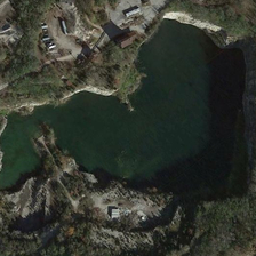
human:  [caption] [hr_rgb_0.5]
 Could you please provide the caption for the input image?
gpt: Some trees and lawns are planted around the lake or house.

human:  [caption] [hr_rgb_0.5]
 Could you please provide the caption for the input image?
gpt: Trees and lawns, lakes and frames of houses

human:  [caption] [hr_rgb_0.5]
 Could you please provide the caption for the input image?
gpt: Some trees and meadows are planted around lakes and houses.

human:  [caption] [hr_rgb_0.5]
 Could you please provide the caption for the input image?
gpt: Some trees and lawns are planted around lakes and houses.

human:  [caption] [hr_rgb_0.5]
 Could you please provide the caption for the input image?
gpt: Some trees and lawns are planted around Lagos and houses.